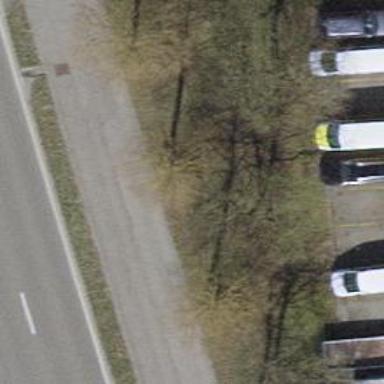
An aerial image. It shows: Avenue of trees.